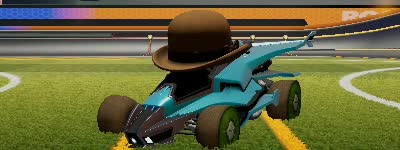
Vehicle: aftershock